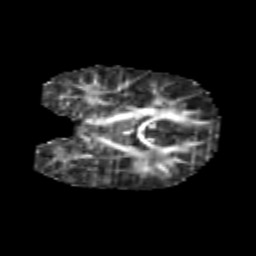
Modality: FA
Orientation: coronal
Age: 6
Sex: male
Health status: healthy